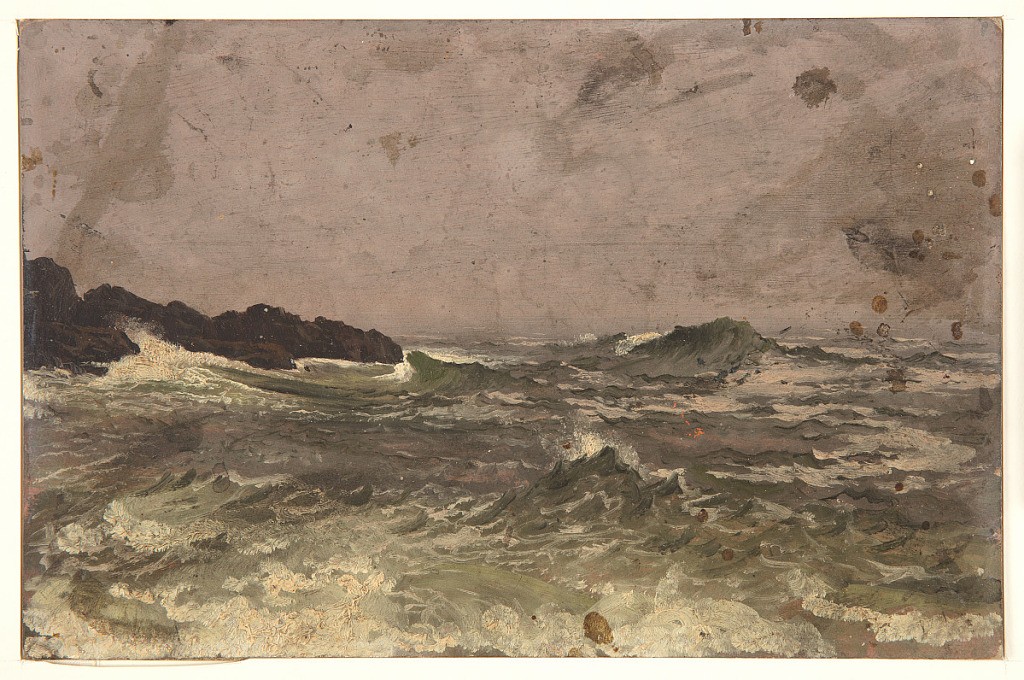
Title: Maine Coast, Mt. Desert Island
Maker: Frederic Edwin Church, American, 1826–1900
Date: probably July–September 1850
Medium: Oil and graphite on cardboard
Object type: Drawing
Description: Landscape and seascape sketch showing a view of crashing waves and violent surf on the coast of Mount Desert Island in Maine. In the foreground and middle distance, foaming surf and breaking waves crash against a dark rocky point that projects into the image at left. At center right, one particularly large wave begins to crest. Above, the overcast sky is rendered in a warm shade of gray, made warm by the brick colored ground beneath the oil paint.